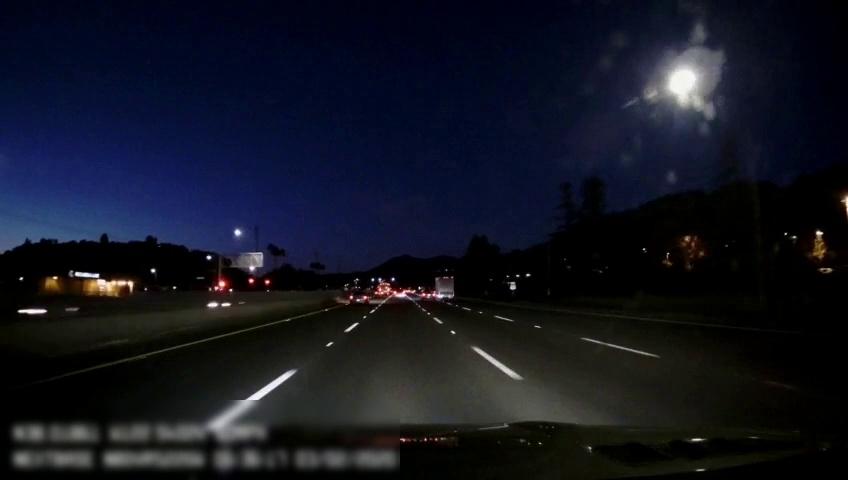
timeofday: Night
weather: Other
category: Drivable Space
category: Vehicles | Car
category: Vehicles | Car
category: Vehicles | Car
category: Vehicles | Truck
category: Vehicles | Car
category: Vehicles | Car
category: Vehicles | Car
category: Lanes | Alternate Lane
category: Lanes | Current Lane
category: Lanes | Current Lane
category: Lanes | Alternate Lane
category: Lanes | Alternate Lane